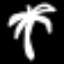
Label: palm tree